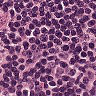
Metastatic tissue present: no